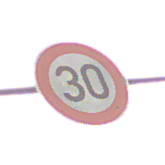
Verkehrszeichen: Geschwindigkeit30
Umgebung: Outdoor, Suburban
Tageszeit: MorningAfternoon
Wetter: Overcast
Licht: Natural
Jahreszeit: NotSpecified
Kontrast: LowContrast